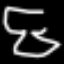
Label: hourglass